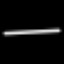
Label: line